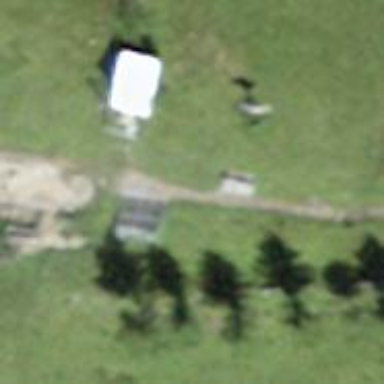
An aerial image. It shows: Bench for seating.